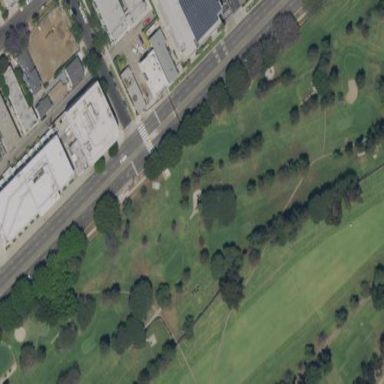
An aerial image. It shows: Golf course surrounded by greenery.